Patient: sex F, age 77
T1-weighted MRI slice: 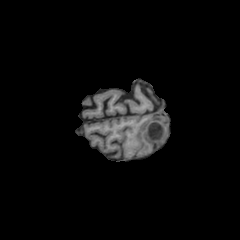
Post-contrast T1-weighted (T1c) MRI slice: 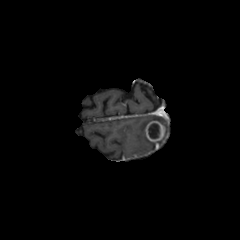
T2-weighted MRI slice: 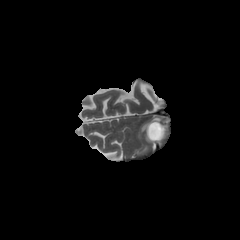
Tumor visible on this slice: yes
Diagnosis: Glioblastoma, IDH-wildtype
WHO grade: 4